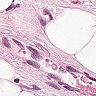
Metastatic tissue present: yes